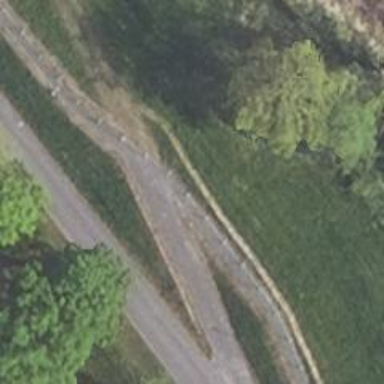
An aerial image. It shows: Dyke embankment along asphalt path.